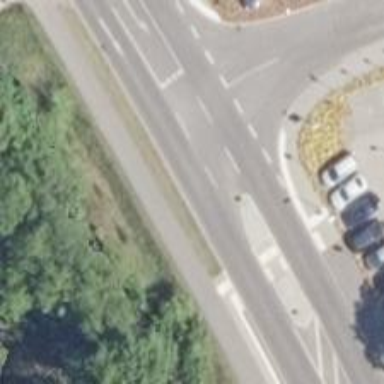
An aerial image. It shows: Secondary road with asphalt surface. It has separate sidewalks on both sides.